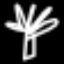
Label: palm tree